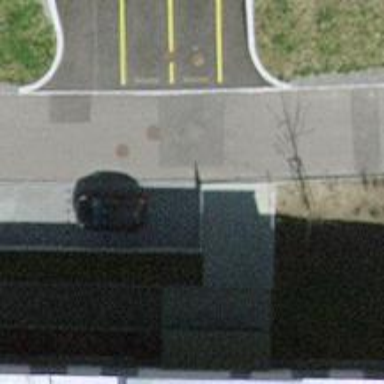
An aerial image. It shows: Set of steps on the road.